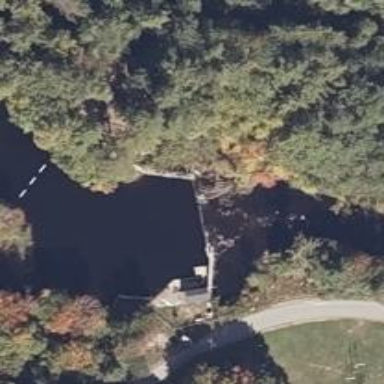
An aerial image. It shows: Dam along waterway.